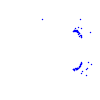
Particle: kaon